Question: So I have some valid Razor syntax code in a view that builds and runs fine. However, in Visual Studio 2012, the code will not format correctly, Razor seems "fragile" in parsing this document and when I auto format the code CTRL + K + D. Some the content floats left, ugly, not formatting to the nested parent-child structure. I cannot add a '@' to my second if condition which could fix the floating left HTML content.
'''
@foreach (var customField in Model.CustomFields)
{
<tr>
<td>
@customField.label
</td>
<td>
<div class="col-md-4 padding-0">
@switch (customField.custom_field_type_id)
{
case Constants.CustomFieldType.checkbox:
foreach (var opt in customField.custom_field_options.Select((x, i) => new { Data = x, Index = i }))
{
var optValue = customField.custom_field_values.FirstOrDefault(item => item.custom_field_option_id == opt.Data.custom_field_option_id && item.custom_field_id == customField.custom_field_id);
<div class="checkbox">
<label>@opt.Data.custom_field_option_value</label>
@if (optValue != null)
{
var optName = customField.custom_field_id + "_" + opt.Data.custom_field_option_id + "_" + optValue.custom_field_value_id;
<input type="checkbox" id="CustomFieldEdit_@opt.Data.custom_field_option_id" name="CustomFieldEdit_@optName" @(optValue.value.ToLower() == "true" ? "checked" : "") />
<input type="hidden" id="CustomFieldOrig_@opt.Data.custom_field_option_id" name="CustomFieldOrig_@optName" value="@optValue.value" />
}
else
{
var optName = customField.custom_field_id + "_" + opt.Data.custom_field_option_id + "_0";
<input type="checkbox" id="CustomFieldEdit_@(opt.Data.custom_field_option_id)" name="CustomFieldEdit_@optName" @(opt.Data.is_checked ? "checked" : "") />
}
</div>
}
break;
case Constants.CustomFieldType.text_input:
var textinputVal = customField.custom_field_values.FirstOrDefault();
if (textinputVal != null)
{
var textInputName = customField.custom_field_id + "_0_" + textinputVal.custom_field_value_id;
<input type="text" id="CustomFieldEdit_@(customField.custom_field_id)" name="CustomFieldEdit_@(textInputName)" value="@textinputVal.value" class="form-control" />
<input type="hidden" id="CustomFieldOrig_@(customField.custom_field_id)" name="CustomFieldOrig_@(textInputName)" value="@textinputVal.value" class="form-control" />
}
else
{
var textInputName = customField.custom_field_id + "_0_0";
<input type="text" id="CustomFieldEdit_@(customField.custom_field_id)" name="CustomFieldEdit_@(textInputName)" class="form-control" />
}
break;
}
</div>
</td>
</tr>
'''
}
Checkout a screenshot of how Visual Studio 2012 Professional formats my view code

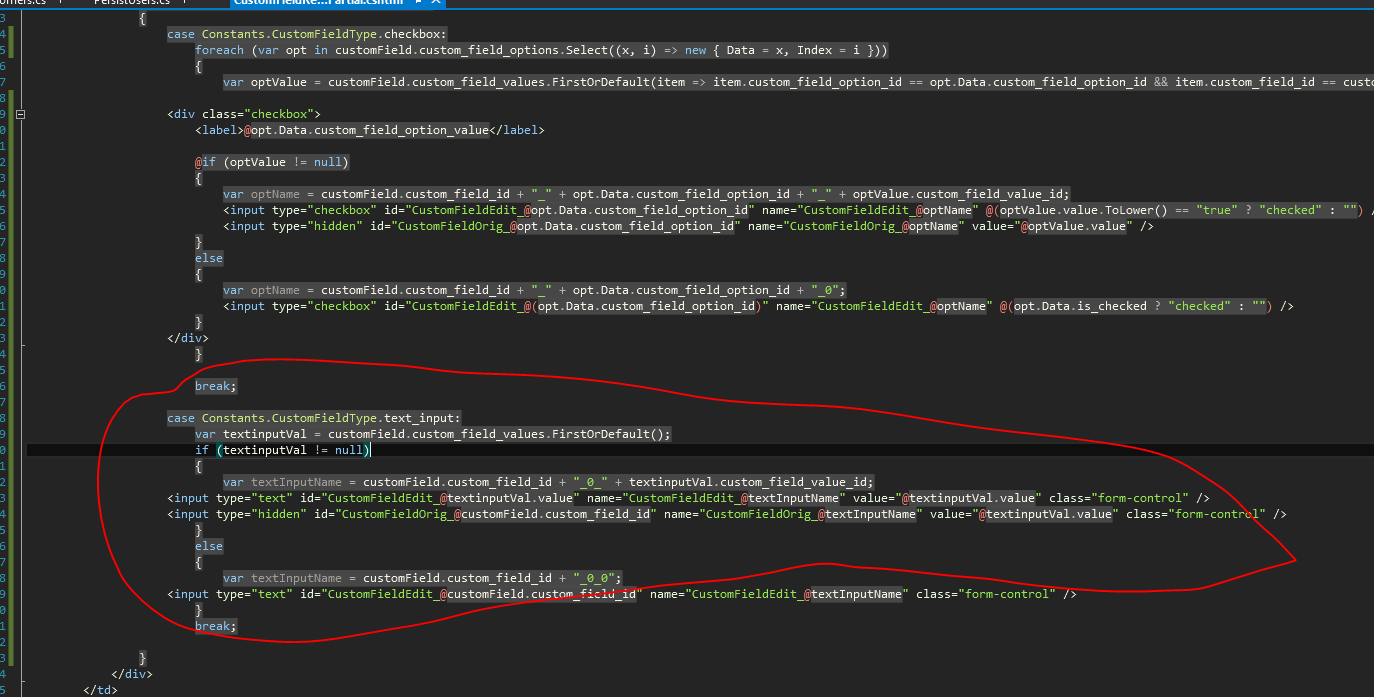
Answer: Looks like you were pretty good about using parentheses to escape out values so Razor wouldn't parse them as email addresses, but it looks like a few escaped having parentheses that needed them. Try this:
'''
@if (optValue != null)
{
<input type="checkbox" id="CustomFieldEdit_@(opt.Data.custom_field_option_id)" name="CustomFieldEdit_@(customField.custom_field_id)_@(opt.Data.custom_field_option_id)_@(optValue.custom_field_value_id)" @(optValue.value.ToLower() == "true" ? "checked" : "")>
<input type="hidden" id="CustomFieldOrig_@(opt.Data.custom_field_option_id)" name="CustomFieldOrig_@(customField.custom_field_id)_@(opt.Data.custom_field_option_id)_@(optValue.custom_field_value_id)" value="@optValue.value">
}
else
{
<input type="checkbox" id="CustomFieldEdit_@(opt.Data.custom_field_option_id)" name="CustomFieldEdit_@(customField.custom_field_id)_@(opt.Data.custom_field_option_id)_0" @(opt.Data.is_checked ? "checked" : "")>
}
'''
Try something like this.
'''
<div class="checkbox">
<label>@opt.Data.custom_field_option_value</label>
@if (optValue != null)
{
var optName = customField.custom_field_id + "_" + opt.Data.custom_field_option_id + "_" + optValue.custom_field_value_id;
<input type="checkbox" id="CustomFieldEdit_@opt.Data.custom_field_option_id" name="CustomFieldEdit_@(optName)" @(optValue.value.ToLower() == "true" ? "checked" : "") />
<input type="hidden" id="CustomFieldOrig_@opt.Data.custom_field_option_id" name="CustomFieldOrig_@(optName)" value="@(optValue.value)" />
}
else
{
var optName = customField.custom_field_id + "_" + opt.Data.custom_field_option_id + "_0";
<input type="checkbox" id="CustomFieldEdit_@(opt.Data.custom_field_option_id)" name="CustomFieldEdit_@(optName)" @(opt.Data.is_checked ? "checked" : "") />
}
</div>
'''
The main issue that keeps coming up each time is that Razor mistakes certain parts of your code for legitimately formatted email addresses, however obvious to humans that they aren't. Be sure anything that has an '@' that is immediately preceded by plain HTML/text is enclosed in parentheses.
Do:
'CustomFieldEdit_@(customField.custom_field_id)'
not
'CustomFieldEdit_@customField.custom_field_id'
('@customField.custom_field_id' by itself would be fine, though.)